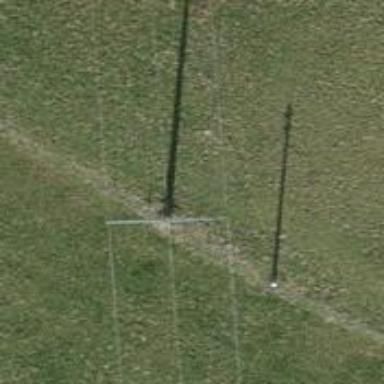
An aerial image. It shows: Power pole.